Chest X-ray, AP view. Patient: 73 years old, sex M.
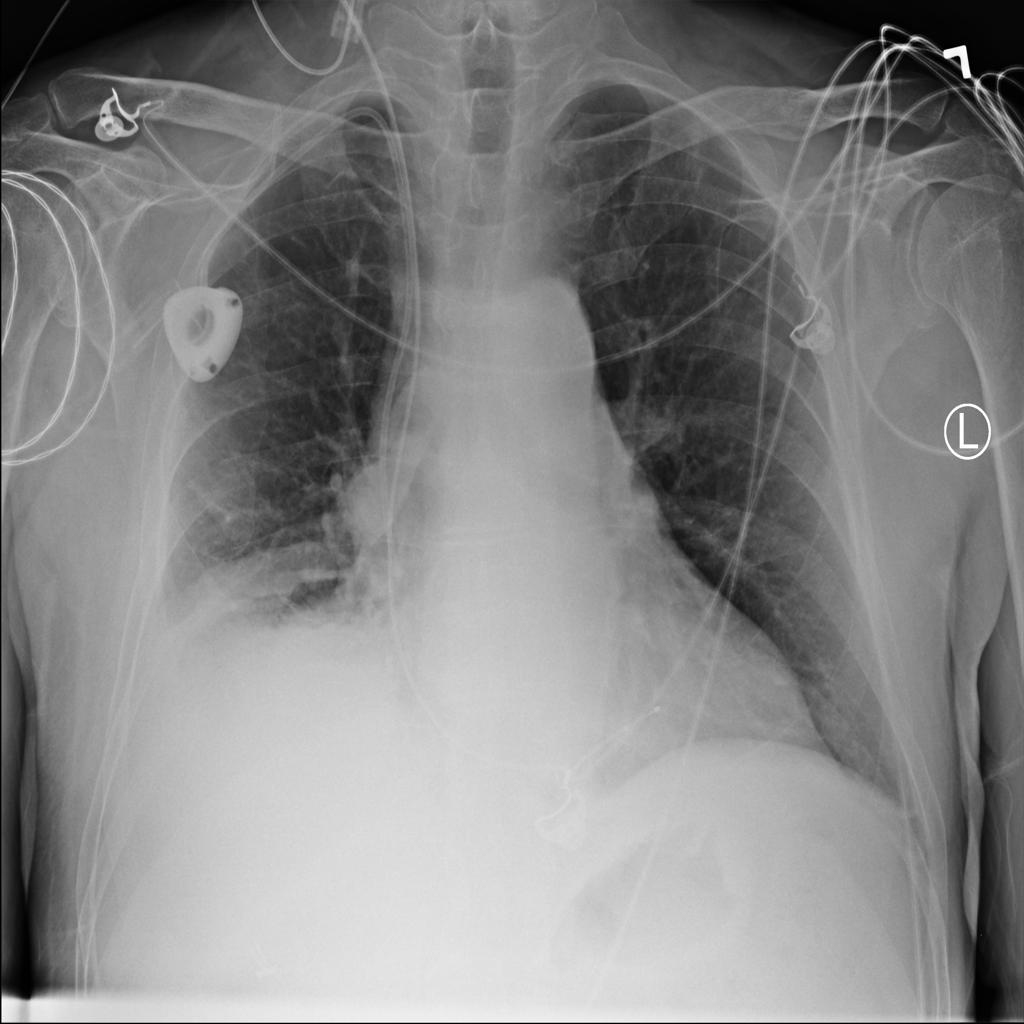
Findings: Atelectasis, Effusion